Interaction volume radius: 5 \u00c5
Interaction volume height: 35 \u00c5
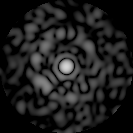
Disorder parameter: 0.8086